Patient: sex M, age 73
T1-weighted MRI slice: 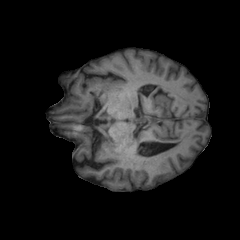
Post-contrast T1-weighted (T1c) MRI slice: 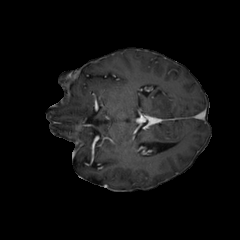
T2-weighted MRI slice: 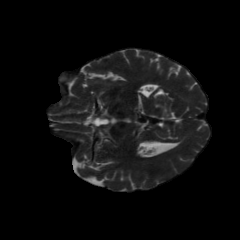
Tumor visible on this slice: no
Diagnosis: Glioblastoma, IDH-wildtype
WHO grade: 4